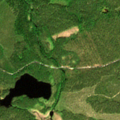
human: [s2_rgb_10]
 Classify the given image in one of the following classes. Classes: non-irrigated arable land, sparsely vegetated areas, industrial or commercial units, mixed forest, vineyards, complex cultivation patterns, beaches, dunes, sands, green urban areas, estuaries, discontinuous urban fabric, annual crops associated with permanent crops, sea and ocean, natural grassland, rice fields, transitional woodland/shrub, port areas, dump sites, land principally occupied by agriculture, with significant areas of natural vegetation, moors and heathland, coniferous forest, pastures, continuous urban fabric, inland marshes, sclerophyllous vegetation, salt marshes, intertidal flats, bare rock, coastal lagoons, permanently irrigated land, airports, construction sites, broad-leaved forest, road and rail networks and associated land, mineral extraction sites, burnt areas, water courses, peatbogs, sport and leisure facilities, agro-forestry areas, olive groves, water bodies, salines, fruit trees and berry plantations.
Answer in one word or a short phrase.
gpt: coniferous forest